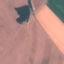
Label: AnnualCrop